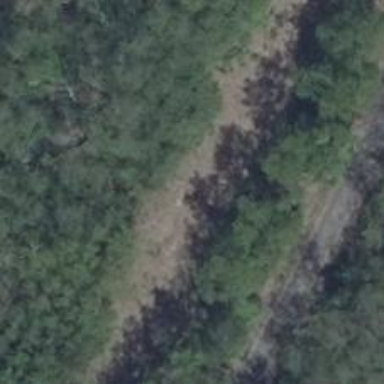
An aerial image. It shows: Abandoned railway.